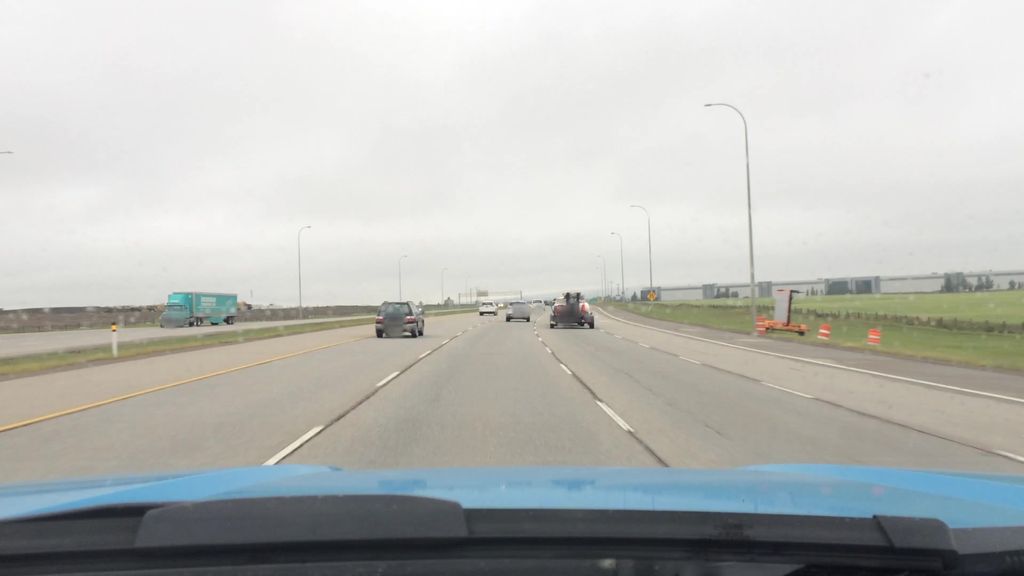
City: calgary